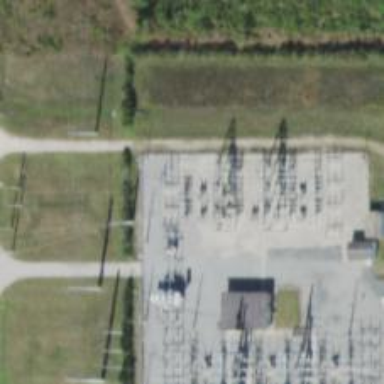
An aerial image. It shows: Switch for power supply.